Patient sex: M
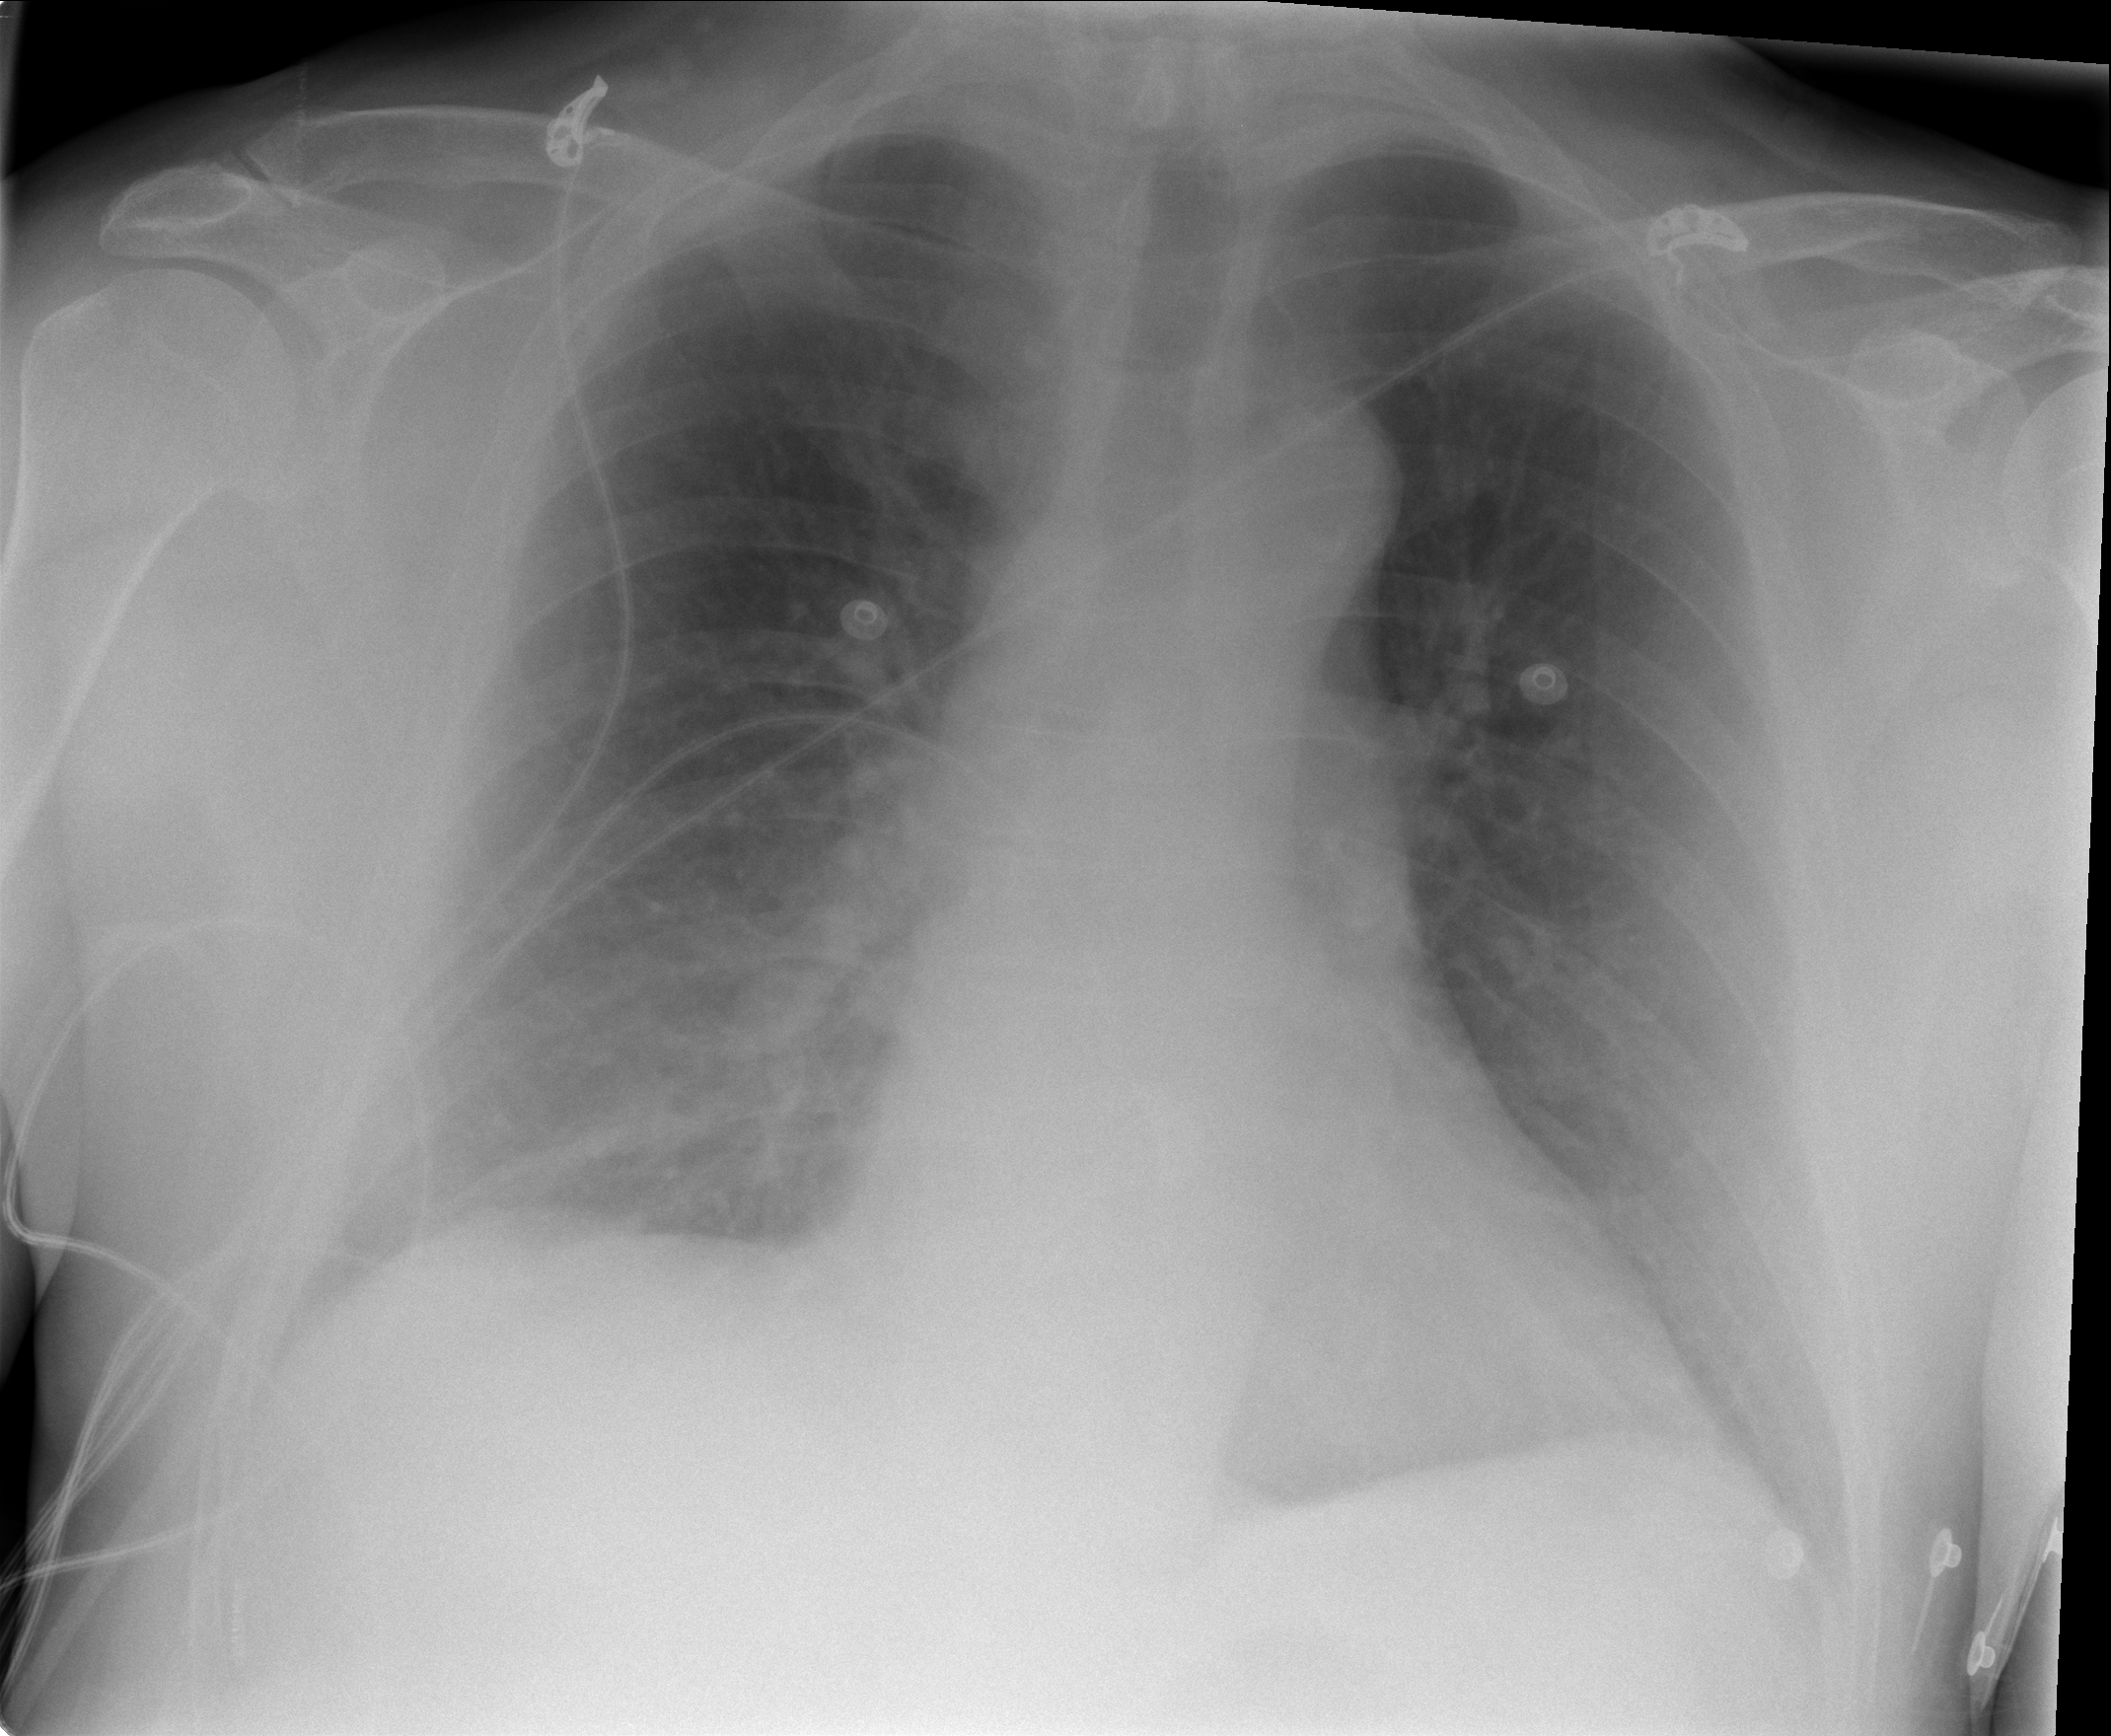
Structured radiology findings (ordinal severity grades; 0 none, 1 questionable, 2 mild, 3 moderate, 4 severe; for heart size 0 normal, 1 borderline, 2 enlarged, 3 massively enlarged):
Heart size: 0
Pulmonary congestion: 0
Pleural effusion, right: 0
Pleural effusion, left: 0
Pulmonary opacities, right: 0
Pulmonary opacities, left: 0
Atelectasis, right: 1
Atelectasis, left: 0